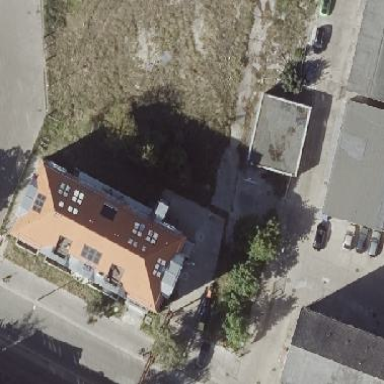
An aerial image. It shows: Apartments building with mansard roof.